八年级 · 解析几何
如图正方形网格中的每个小正方形的边长都是 1 , 每个小正方形的顶点称为格点, 利用正方形网
格可以画出长度为无理数的线段, 如图 $1, A B=\sqrt{3^{2}+2^{2}}=\sqrt{13}$, 请参考此方法按下列要求作图.

(1) 在图 1 中以格点为顶点画一个面积为 13 的正方形 $A B C D$, 并标出字母;

(2) 在图 2 中以格点为顶点画一个 $\triangle E F M$, 使 $E F=2 \sqrt{5}, F M=2 \sqrt{5}, E M=2 \sqrt{10}$;

(3) 猜想 $\triangle E F M$ 是什么形状的三角形？并说明理由.

图1

图2
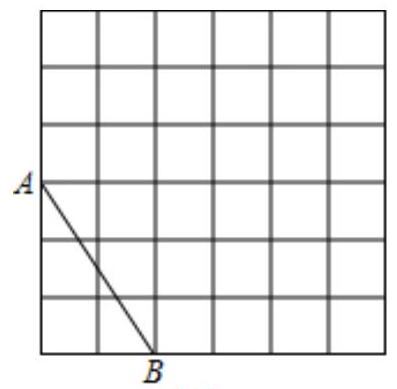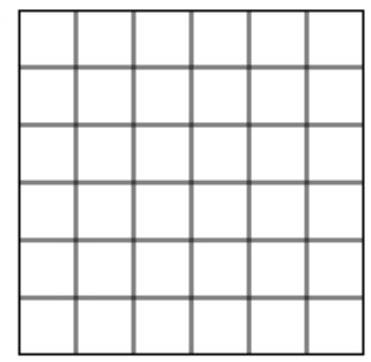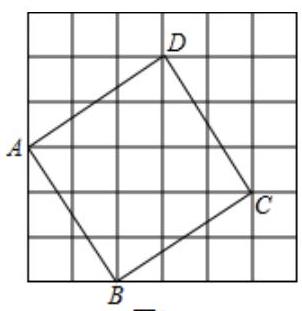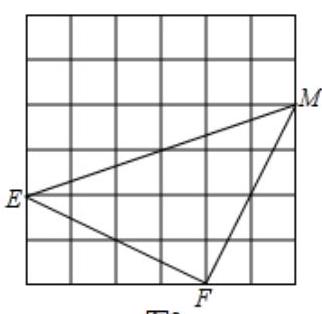
答案: 解: (1) 如图 1 所示, 四边形 $A B C D$ 即为所求作的正方形;

(2) 如图 2 所示, $\triangle E F M$ 即为所求作三角形（答案不唯一）;

(3) $\triangle E F M$ 为等腰直角三角形,

$\because E F^{2}+F M^{2}=(2 \sqrt{5})^{2}+(2 \sqrt{5})^{2}=40$,

$E M^{2}=(2 \sqrt{10})^{2}=40$,

图1

$\therefore E F^{2}+F M^{2}=E M^{2}$, 即 $\triangle E F M$ 为直角三角形,

图2

又 $\because E F=F M=2 \sqrt{5}, \therefore \triangle E F M$ 为等腰直角三角形.